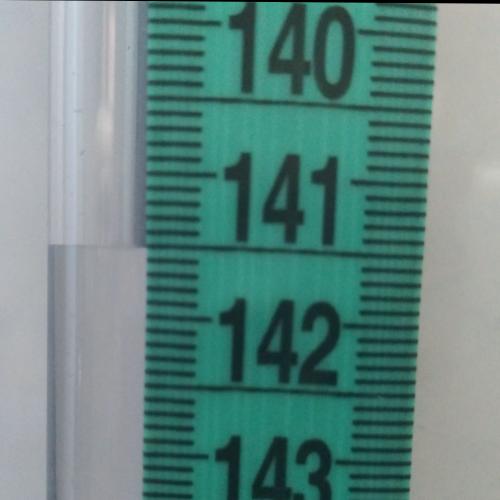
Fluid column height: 141.5 cm